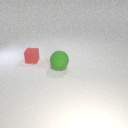
small red rubber cube behind large green rubber sphere